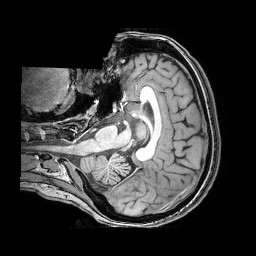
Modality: T1w
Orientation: axial
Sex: female
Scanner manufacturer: philips
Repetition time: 0.008199 s
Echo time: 0.00377 s